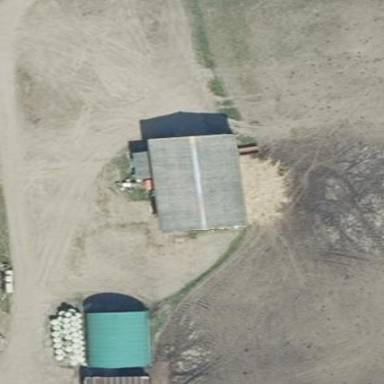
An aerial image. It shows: White barn with gabled grey roof.